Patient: sex F, age 52
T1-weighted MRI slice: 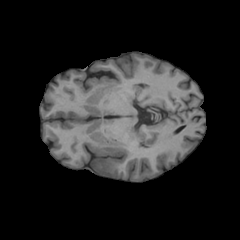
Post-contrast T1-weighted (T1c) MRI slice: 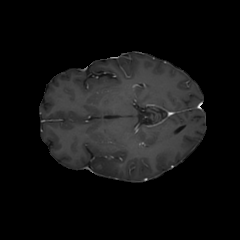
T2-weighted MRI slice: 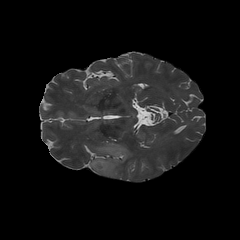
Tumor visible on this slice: yes
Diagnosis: Glioblastoma, IDH-wildtype
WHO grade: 4